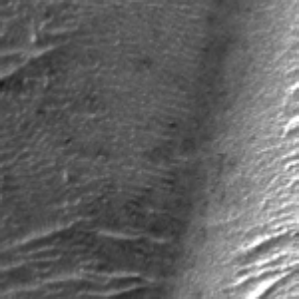
Label: frost